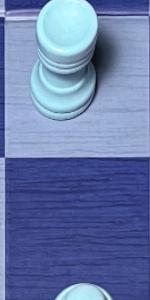
Label: Empty